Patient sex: F
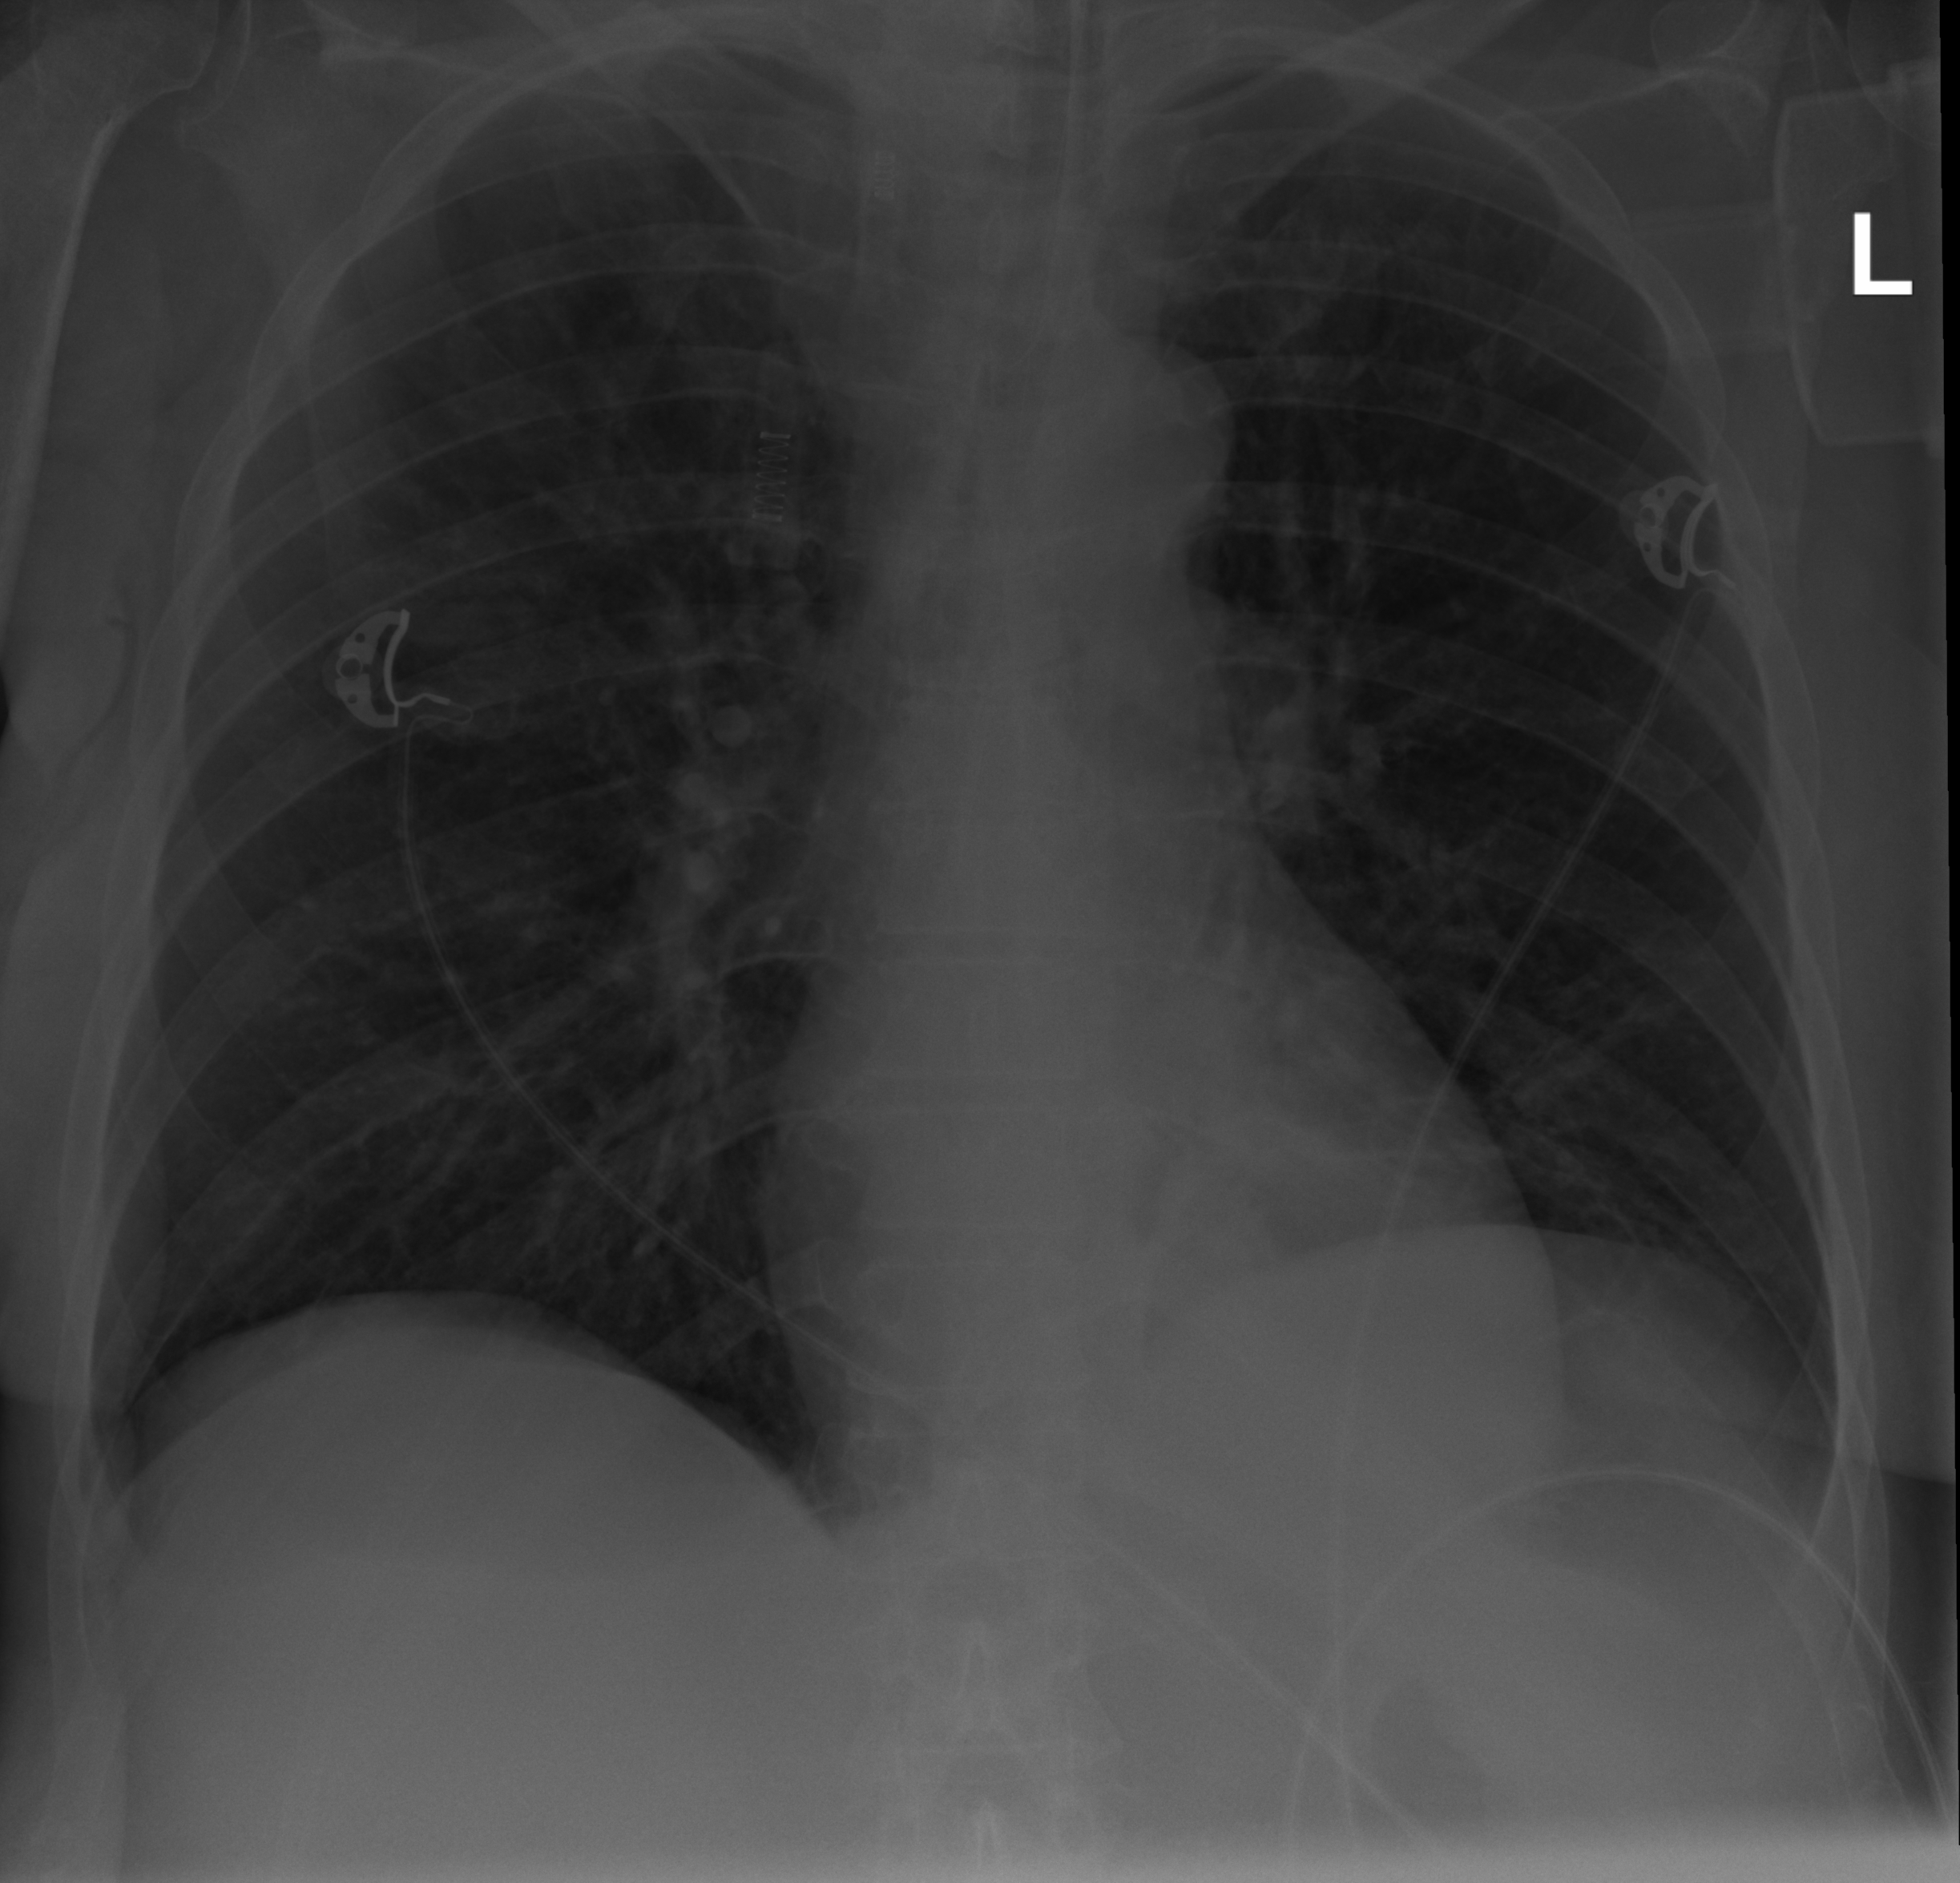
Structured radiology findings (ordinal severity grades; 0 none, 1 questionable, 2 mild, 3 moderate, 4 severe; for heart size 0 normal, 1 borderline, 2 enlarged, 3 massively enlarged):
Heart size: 0
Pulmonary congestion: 0
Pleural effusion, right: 2
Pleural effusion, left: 2
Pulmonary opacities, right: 0
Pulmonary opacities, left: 0
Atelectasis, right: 2
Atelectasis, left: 2